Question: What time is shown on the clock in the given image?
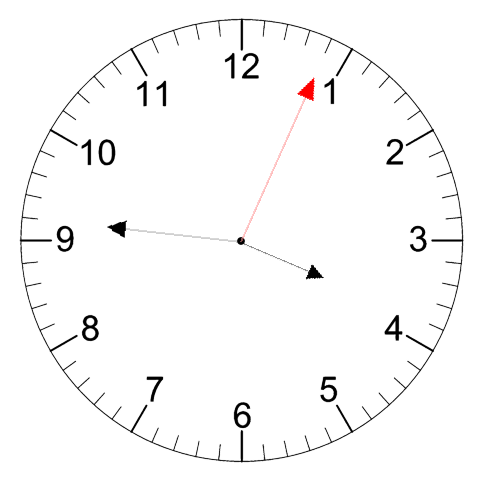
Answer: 03:46:04